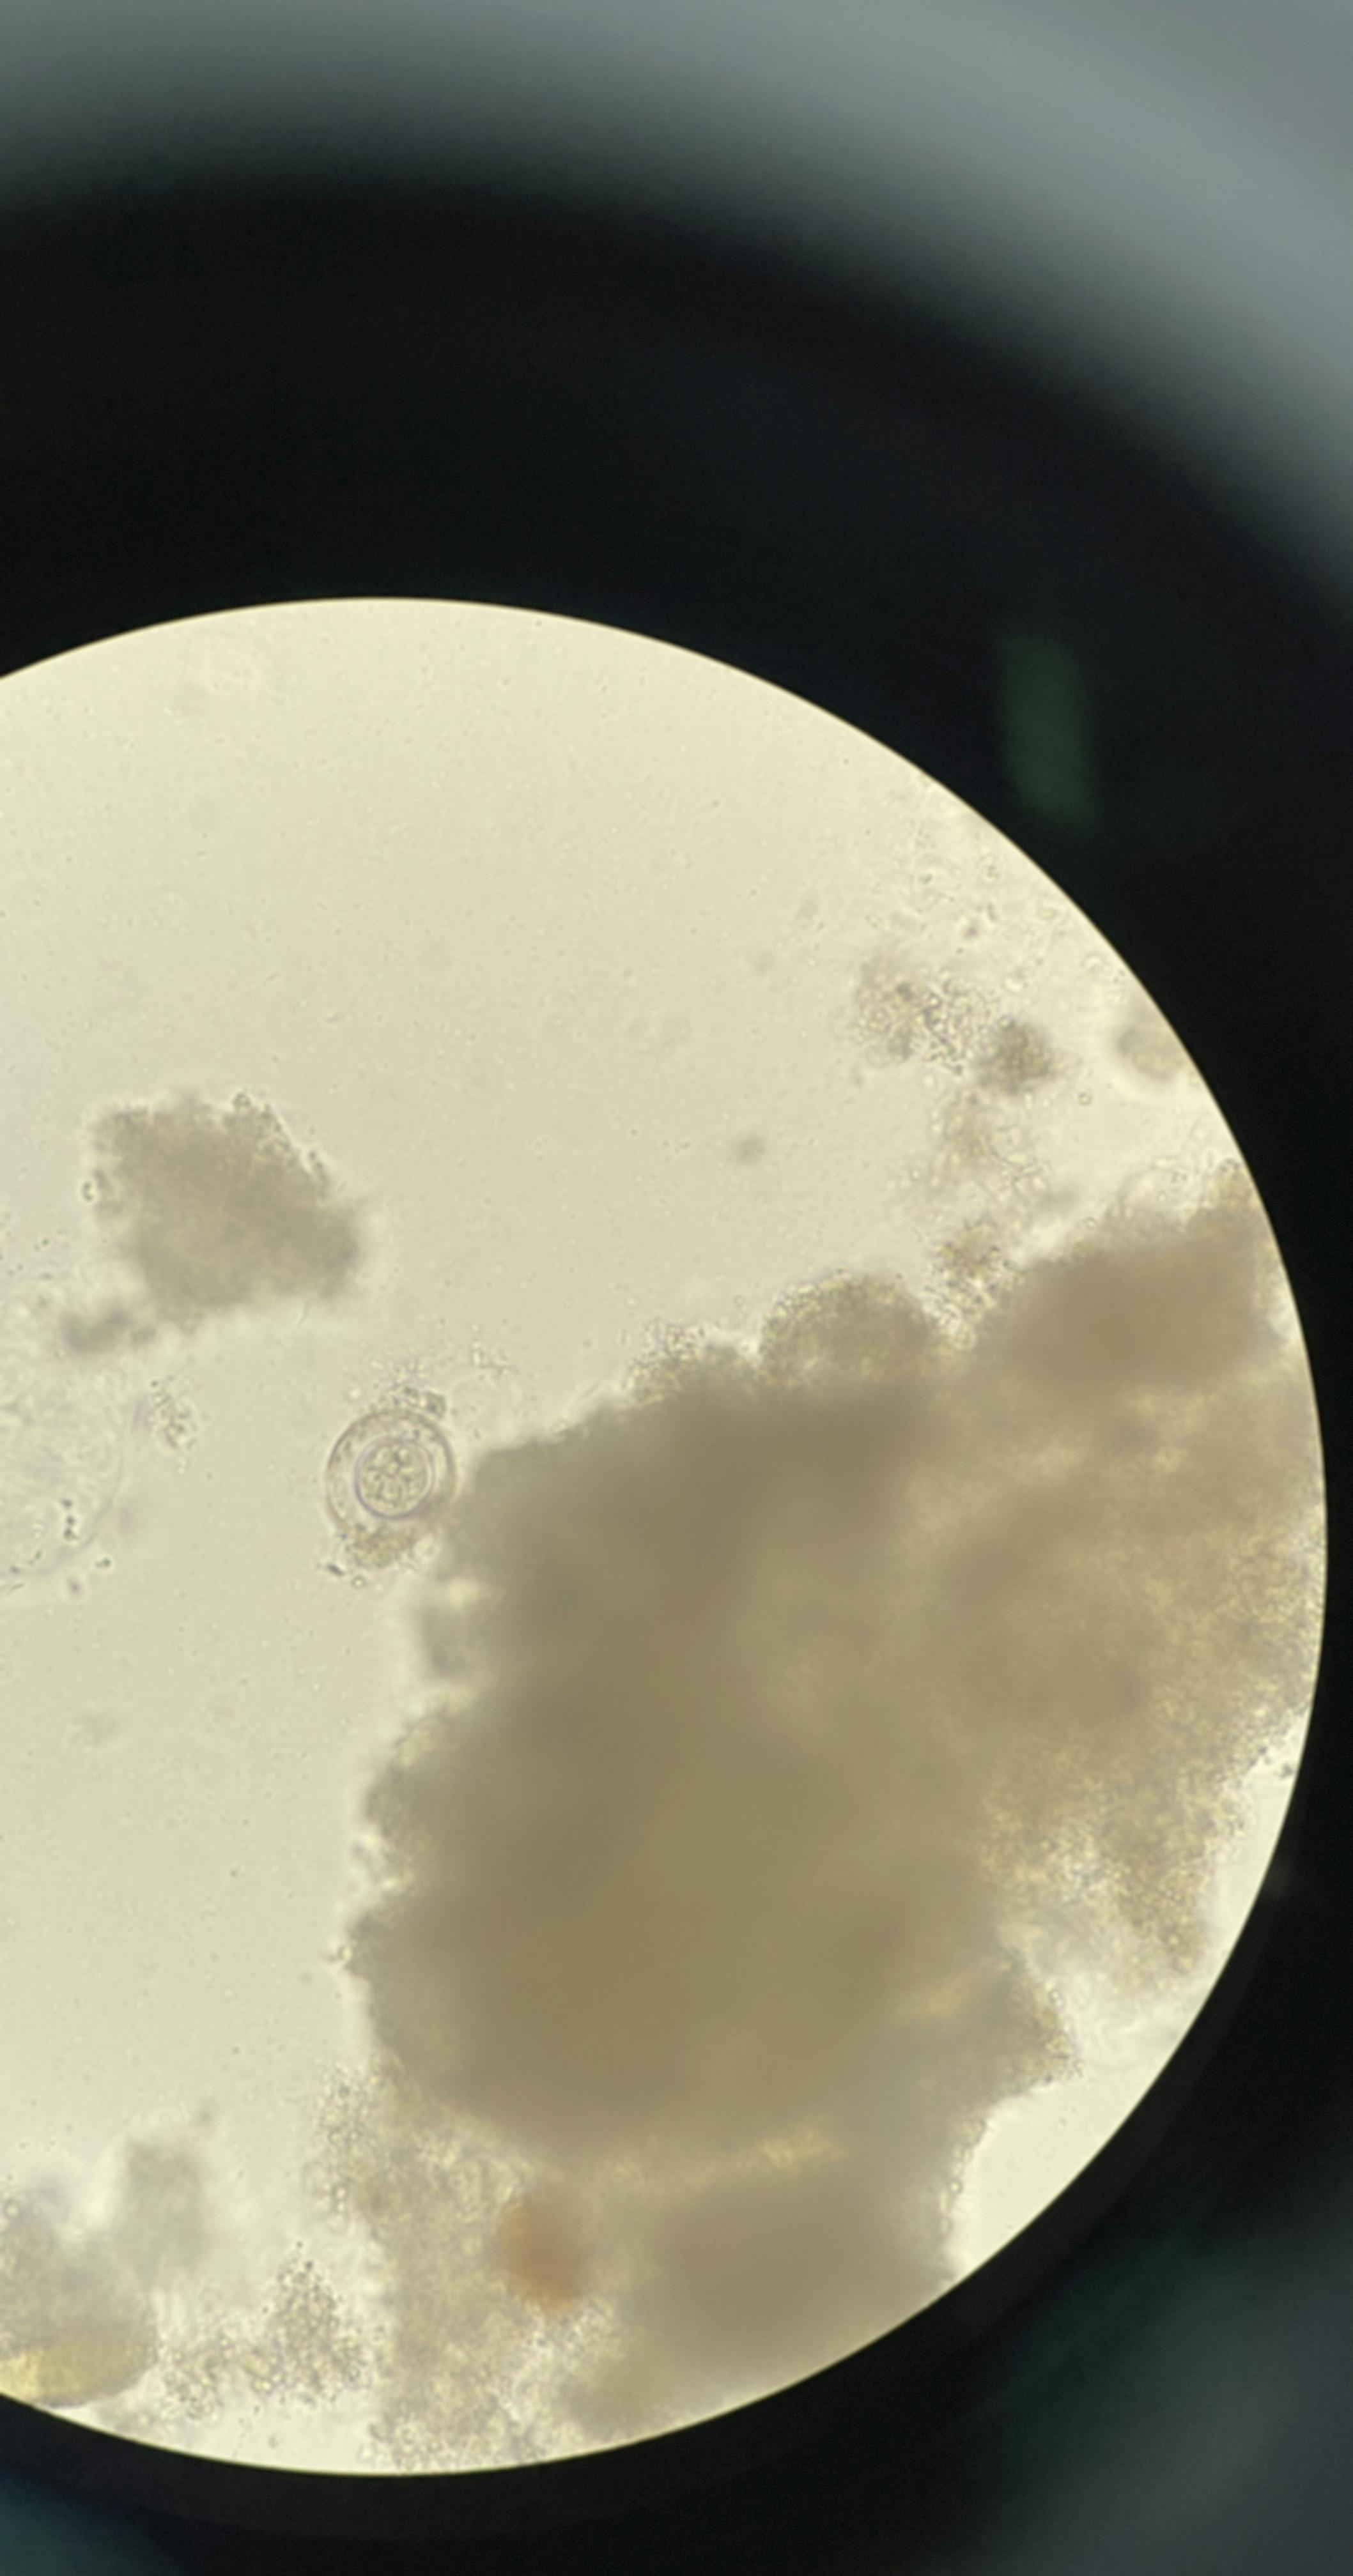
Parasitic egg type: Hymenolepis nana